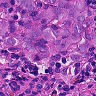
Metastatic tissue present: yes